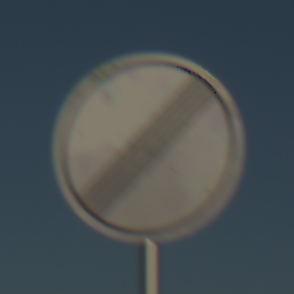
Verkehrszeichen: EndeSaemtlicherBegrenzungen
Umgebung: Outdoor, Nature
Tageszeit: SunriseSunset
Wetter: Clear
Licht: Natural
Jahreszeit: NotSpecified
Kontrast: HighContrast